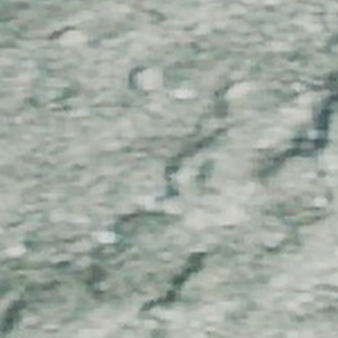
Label: other